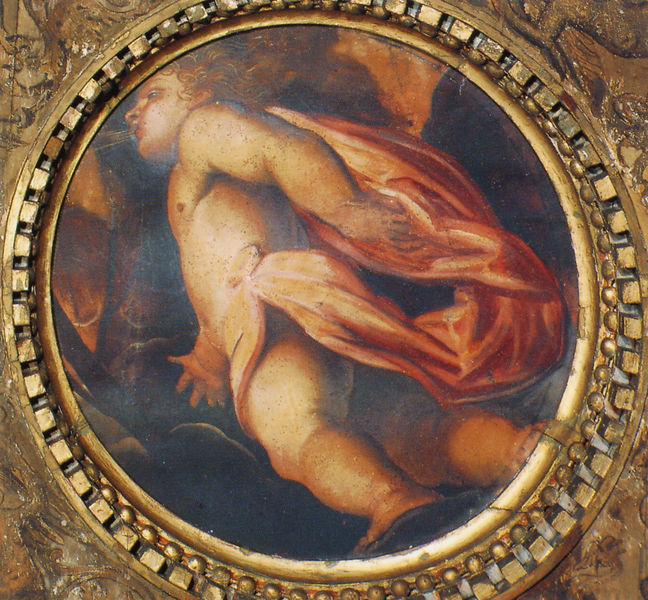
Titel: Deckenmalerei des Sala dell’Albergo
Künstler: Jacopo Tintoretto
Standort: Venedig, San Rocco (EU - I - Venetien)
Schlagwörter: dunkel, fuß, hand, nackt, umhang, brust, frisur, schwarz, rot, tuch, blond, arm, rahmen, wind, kirche, gold, haare, decke, kind, locken, oval, rund, tondo, putte, beine, füße, halbnackt, junge, oberkörper, knabe, altar, fries, jüngling, antik, backe, deckengemälde, fresko, tunika, blasen, römisch, sagen, ikonografie, gleichnis, stämmig, untersichtig